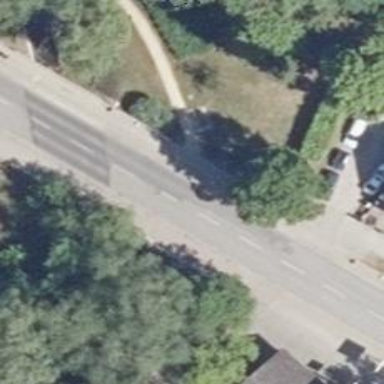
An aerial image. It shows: Primary highway with asphalt surface. It has sidewalks on both sides and separated cycle tracks on both sides.